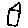
Label: house